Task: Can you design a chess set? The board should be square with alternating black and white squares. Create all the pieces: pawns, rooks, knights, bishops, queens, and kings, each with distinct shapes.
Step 3442:
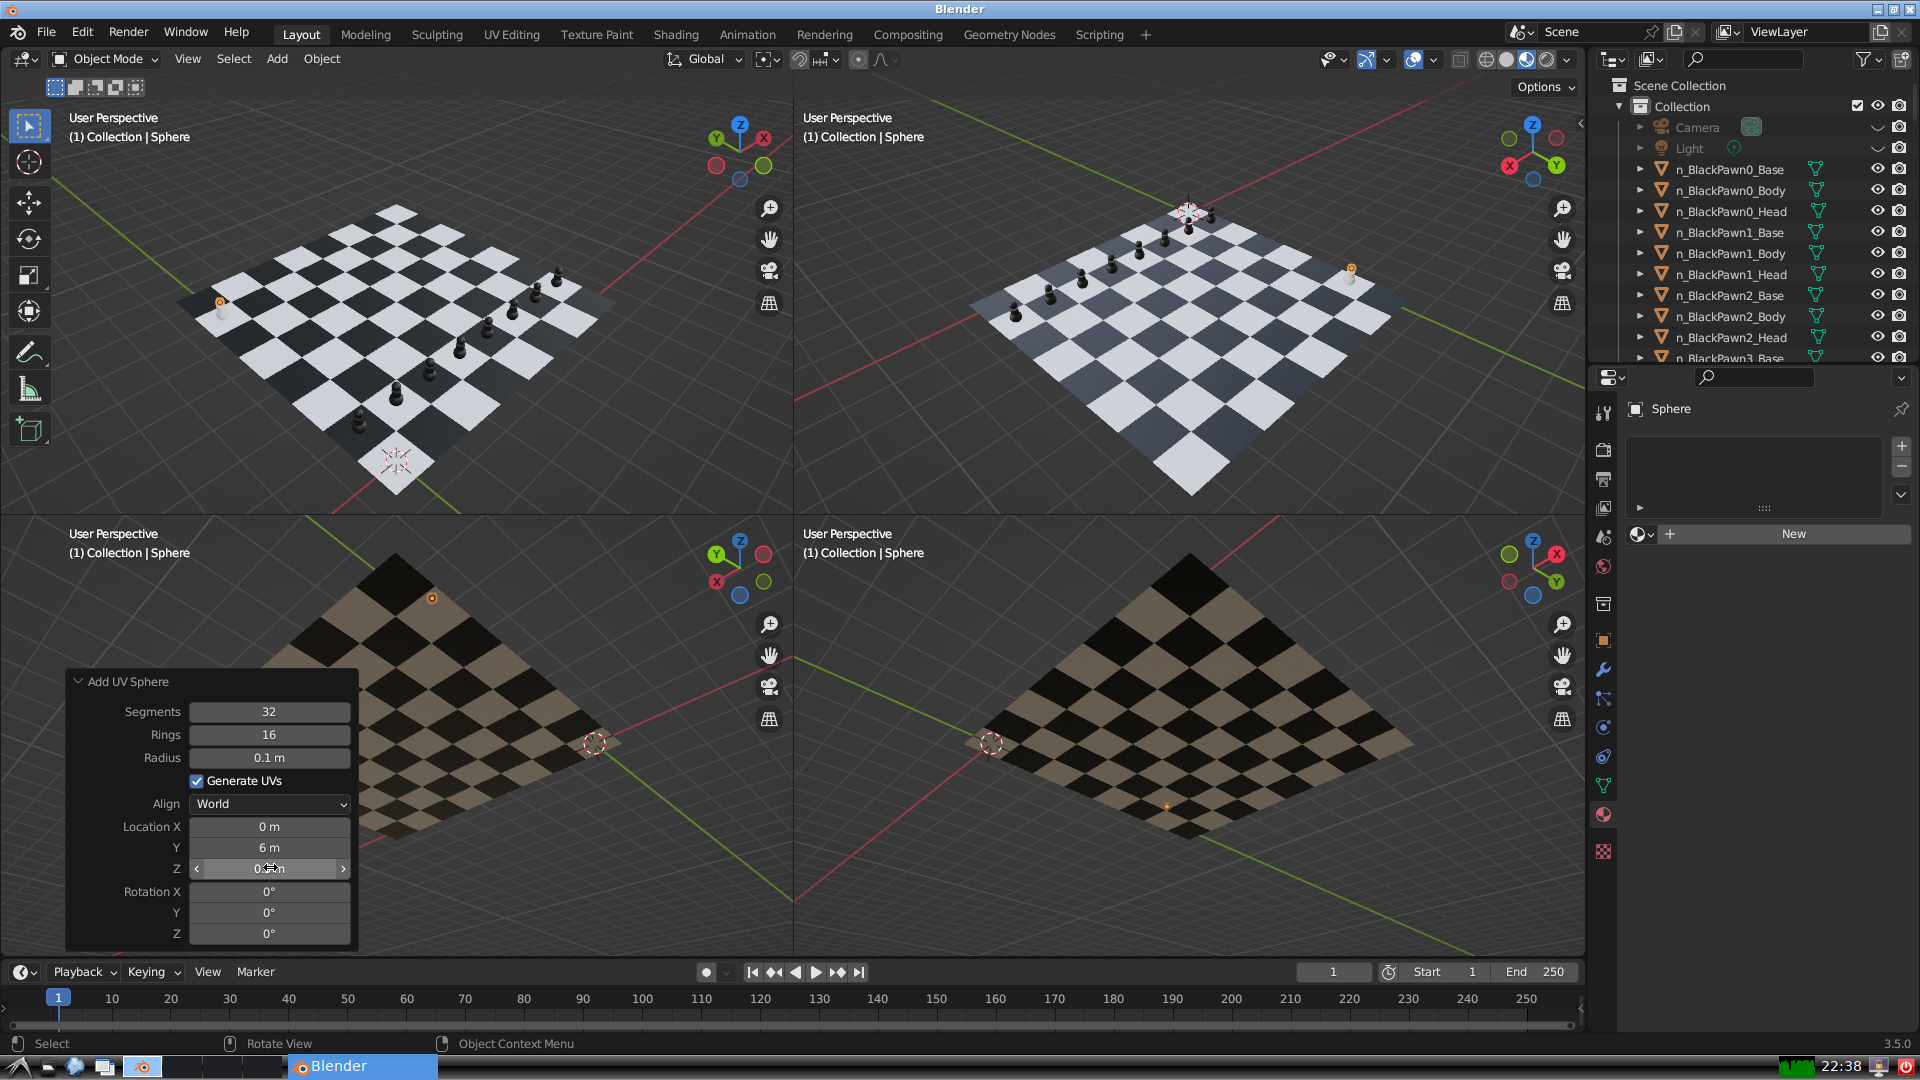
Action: {"mouse_move": [960, 540]}